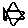
Label: star